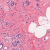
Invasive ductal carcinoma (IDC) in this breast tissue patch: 0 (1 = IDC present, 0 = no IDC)